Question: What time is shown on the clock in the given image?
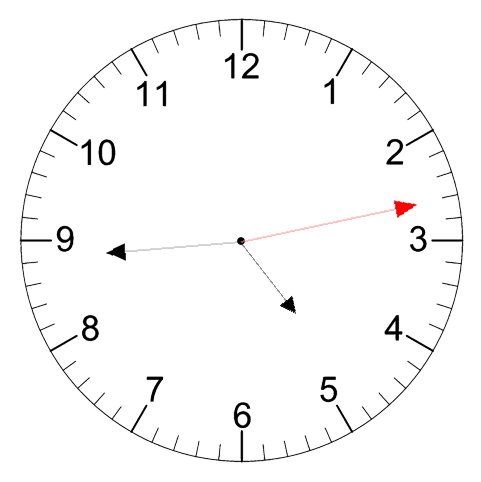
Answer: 04:44:13